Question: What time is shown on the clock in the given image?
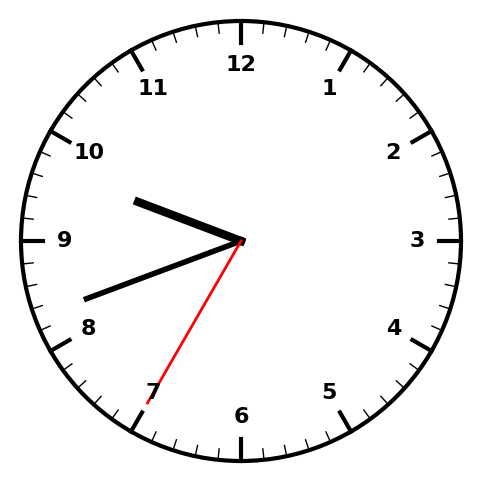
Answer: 09:41:35